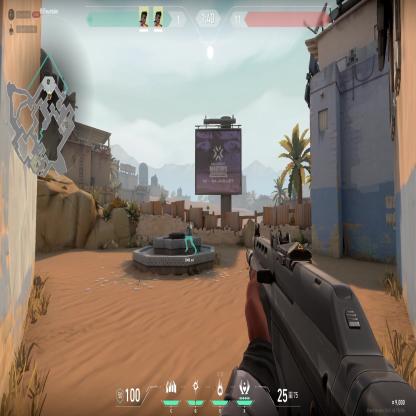
Label: teammate